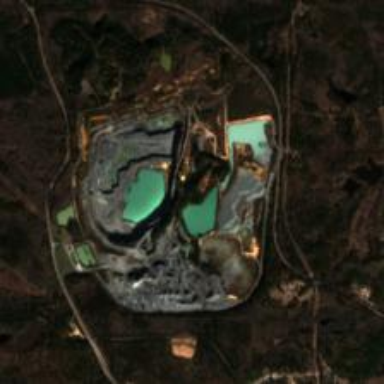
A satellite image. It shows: Quarry that is source of aggregate.